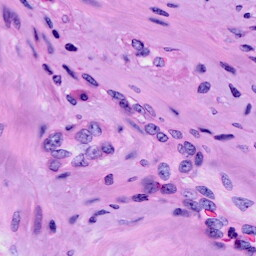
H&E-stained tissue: Cervix